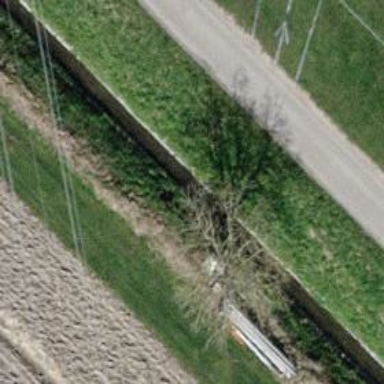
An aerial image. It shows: Ditch in the surroundings.